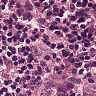
Metastatic tissue present: yes